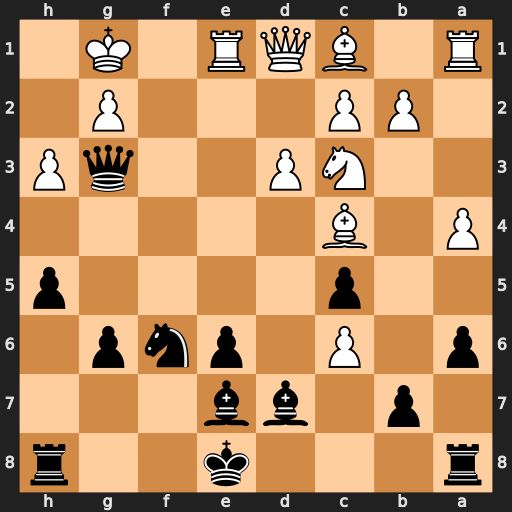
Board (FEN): r3k2r/1p1bb3/p1P1pnp1/2p4p/P1B5/2NP2qP/1PP3P1/R1BQR1K1
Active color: b
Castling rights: kq
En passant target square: -
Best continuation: Bxc6 Qe2 Ng4 Bf4 Qxf4